【题型】解答题　【知识点】平面几何　【难度】medium
已知：如图，在正方形 \(ABCD\) 中，点 \(E\)、\(F\) 分别在边 \(AB\)、\(CD\) 上，且 \(AF = CE\)。对角线 \(BD\) 分别交 \(EC\)、\(AF\) 于点 \(M\)、\(N\)，联结 \(AM\)、\(CN\).

(1) 求证：四边形 \(AMCN\) 是菱形；

(2) 过点 \(C\) 作 \(CP \perp CE\) 交 \(BD\) 的延长线于点 \(P\)，如果 \(CM^2 = MN \cdot NB\)，求证：\(\frac{NC}{NP} = \frac{PD}{PC}\).
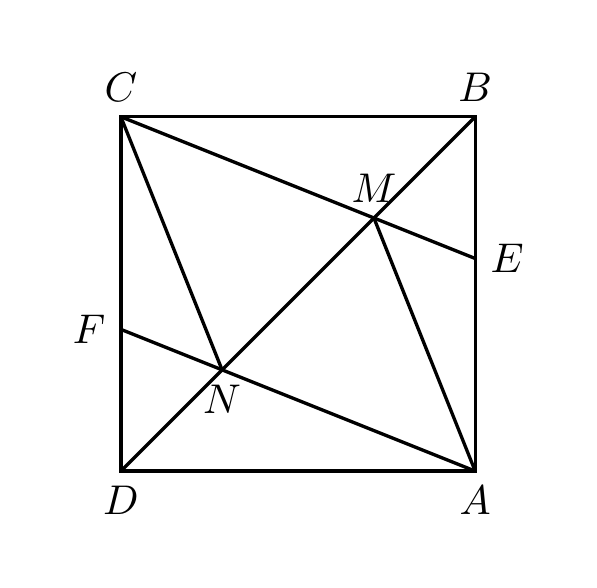
【解答】
【答案】(1) 见解析；

(2) 见解析

【分析】
(1) 联结 \(AC\)，根据正方形的性质先证 \(\triangle BEC \cong \triangle DFA\)（HL），再证四边形 \(AECF\) 是平行四边形，进而可证明 \(\triangle CBM \cong \triangle ADN\)（ASA），得 \(CM = AN\)，四边形 \(AMCN\) 是平行四边形，结合 \(AC \perp BD\) 可证得结论；

(2) 根据正方形及菱形的性质先证 \(\triangle CND \cong \triangle CMB\)，得 \(\angle DCN = \angle BCM\)，由 \(CM^2 = MN \cdot NB\)，可证得 \(\triangle CNM \backsim \triangle BNC\)，得 \(\angle NCM = \angle NBC = 45^\circ\)，再证 \(\triangle NCD \backsim \triangle NPC\)，得 \(\frac{CN}{PN} = \frac{CD}{PC}\)，\(\angle DCN = \angle P\)，再证 \(\angle BCM = \angle DCN = \angle DCP = \angle P\)，得 \(CD = DP\)，即可证得结论.

【详解】
(1) 证明：联结 \(AC\)，

\(\because\) 四边形 \(ABCD\) 是正方形,

\(\therefore AB \parallel CD\)，\(AD \parallel BC\)，\(AB = CD = BC = AD\)，\(AC \perp BD\),

\(\because AF = CE\),

\(\therefore \triangle BEC \cong \triangle DFA \ (\text{HL})\),

\(\therefore BE = FD\)，\(\angle BCM = \angle DAN\),

\(\therefore AE = CF\),

\(\therefore\) 四边形 \(AECF\) 是平行四边形,

\(\therefore AF \parallel CE\),

\(\because AD \parallel BC\),

\(\therefore \angle ADB = \angle CBD\),

\(\therefore \triangle CBM \cong \triangle ADN \ (\text{ASA})\),

\(\therefore CM = AN\),

\(\therefore\) 四边形 \(AMCN\) 是平行四边形.

又 \(\because AC \perp BD\)，即 \(AC \perp MN\),

\(\therefore\) 平行四边形 \(AMCN\) 是菱形.

(2) 证明：\(\because\) 四边形 \(ABCD\) 是正方形，\(BD\) 是对角线,

\(\therefore \angle CDB = \angle CBD = 45^\circ\)，\(\angle BCD = 90^\circ\).

由(1)得四边形 \(AMCN\) 是菱形,

\(\therefore CM = CN\)，则 \(\angle CNM = \angle CMN\),

\(\therefore \angle CND = \angle CMB\),

\(\therefore \triangle CND \cong \triangle CMB\),

\(\therefore \angle DCN = \angle BCM\).

\(\because CM^2 = MN \cdot NB\),

\(\therefore CN^2 = MN \cdot NB\),

\(\therefore \frac{CN}{MN} = \frac{NB}{CN}\).

又 \(\because \angle CNM = \angle BNC\),

\(\therefore \triangle CNM \backsim \triangle BNC\),

\(\therefore \angle NCM = \angle NBC = 45^\circ\).

\(\because CP \perp CE\)，则 \(\angle PCE = 90^\circ\),

\(\therefore \angle PCN = \angle CDN = 45^\circ\).

又 \(\because \angle CND = \angle PNC\),

\(\therefore \triangle NCD \backsim \triangle NPC\),

\(\therefore \frac{CN}{PN} = \frac{CD}{PC}\)，且 \(\angle DCN = \angle P\).

\(\because \angle BCM + \angle DCM = \angle DCM + \angle DCP = 90^\circ\)，\(\angle DCN = \angle BCM\),

\(\therefore \angle BCM = \angle DCN = \angle DCP = \angle P\),

\(\therefore CD = DP\).

\(\therefore \frac{CN}{PN} = \frac{DP}{PC}\).

【点睛】本题考查了正方形的性质，全等三角形的判定及性质，菱形的判定及性质，相似三角形的判定及性质。熟练掌握相关图形的性质是解决问题的关键.

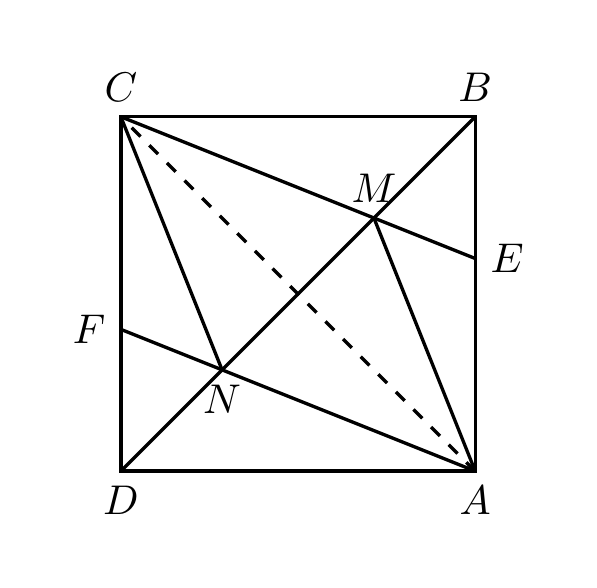
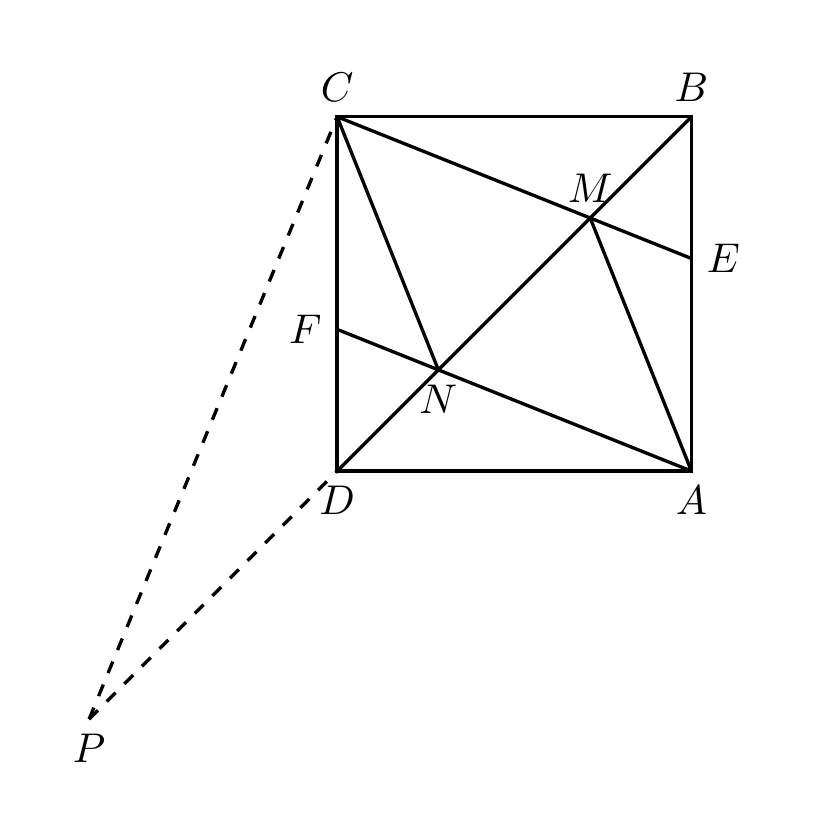